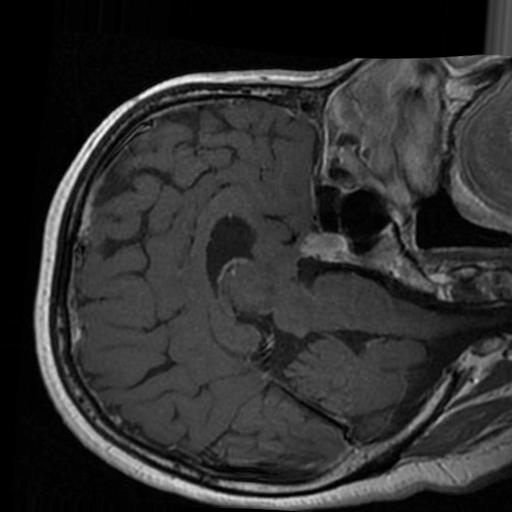
Label: brain_tumor